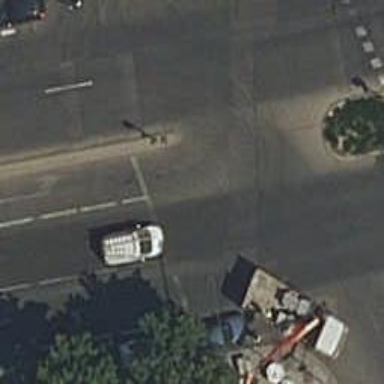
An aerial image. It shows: Road with traffic signals.